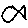
Label: fish